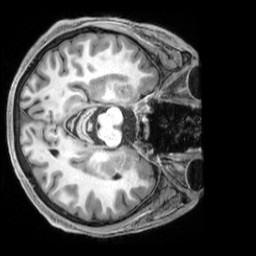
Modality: T1w
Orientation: axial
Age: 26
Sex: male
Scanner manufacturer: siemens
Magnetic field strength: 3 T
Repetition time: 2.3 s
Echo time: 0.00229 s